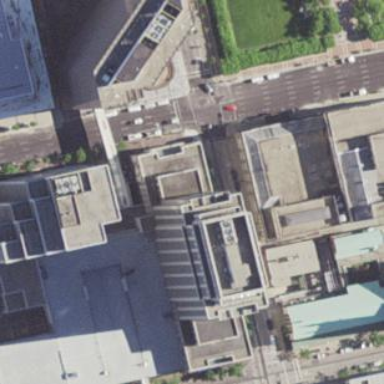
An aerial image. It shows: Office building.